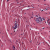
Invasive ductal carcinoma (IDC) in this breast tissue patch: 0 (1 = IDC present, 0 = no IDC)